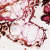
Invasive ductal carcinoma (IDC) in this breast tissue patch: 0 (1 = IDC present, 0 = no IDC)